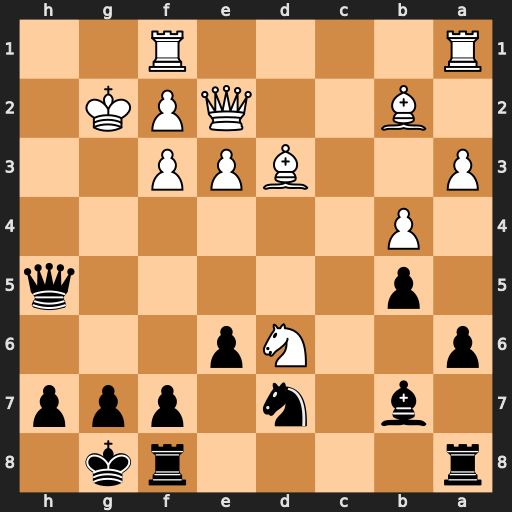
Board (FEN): r4rk1/1b1n1ppp/p2Np3/1p5q/1P6/P2BPP2/1B2QPK1/R4R2
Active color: b
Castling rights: -
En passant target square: -
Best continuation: Qg4+ Kh2 Bxf3 Qxf3 Qxf3